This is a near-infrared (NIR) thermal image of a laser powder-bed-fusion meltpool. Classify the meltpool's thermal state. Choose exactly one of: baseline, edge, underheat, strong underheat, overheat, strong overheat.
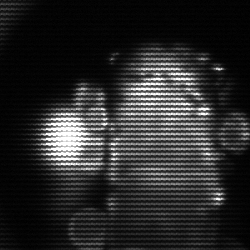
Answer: strong underheat